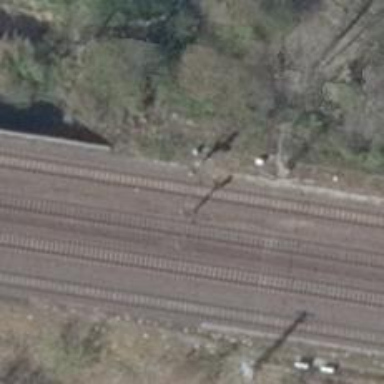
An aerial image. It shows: Railway signal.